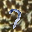
Label: 7